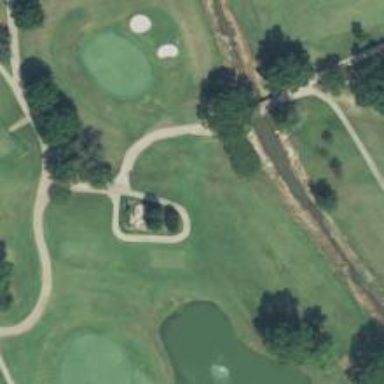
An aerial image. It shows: Path for golf carts.